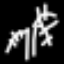
Label: palm tree